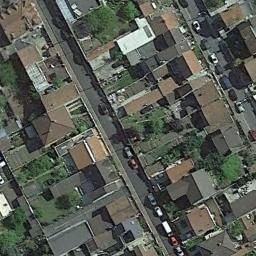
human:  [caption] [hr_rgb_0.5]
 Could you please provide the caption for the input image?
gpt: The dense residential is next to the road with many cars .

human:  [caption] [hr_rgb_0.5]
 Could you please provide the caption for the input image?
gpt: A dense residential area has lots of trees and houses arranged neatly while some roads go through the residential area .

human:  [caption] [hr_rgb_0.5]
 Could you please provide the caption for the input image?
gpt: There are many roads in densely populated areas, Densely arranged houses and trees of different sizes and shapes, And many vehicles .

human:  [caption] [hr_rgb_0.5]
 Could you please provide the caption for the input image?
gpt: There is a straight road in the middle of the house .

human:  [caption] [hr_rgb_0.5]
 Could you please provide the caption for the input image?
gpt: There are brown and black buildings on dense residential area .